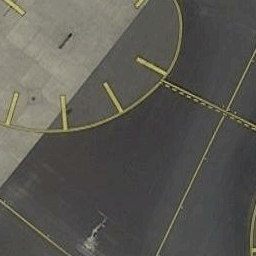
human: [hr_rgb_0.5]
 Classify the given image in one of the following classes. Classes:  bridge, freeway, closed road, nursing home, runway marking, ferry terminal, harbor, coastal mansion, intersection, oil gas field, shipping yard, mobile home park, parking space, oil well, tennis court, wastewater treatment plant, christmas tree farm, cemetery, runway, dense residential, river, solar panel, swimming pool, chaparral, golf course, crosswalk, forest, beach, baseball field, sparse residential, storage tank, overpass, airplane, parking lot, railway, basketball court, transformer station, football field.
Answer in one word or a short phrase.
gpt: runway marking